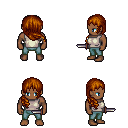
a pixel art fantasy rpg character, male body template, human, dark skin, white sleeveless shirt, teal pants, brunette right-swept hairstyle, dagger, four views (front, back, left, right), 2x2 character sprite sheet, small pixel art, hard edges, no anti-aliasing